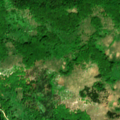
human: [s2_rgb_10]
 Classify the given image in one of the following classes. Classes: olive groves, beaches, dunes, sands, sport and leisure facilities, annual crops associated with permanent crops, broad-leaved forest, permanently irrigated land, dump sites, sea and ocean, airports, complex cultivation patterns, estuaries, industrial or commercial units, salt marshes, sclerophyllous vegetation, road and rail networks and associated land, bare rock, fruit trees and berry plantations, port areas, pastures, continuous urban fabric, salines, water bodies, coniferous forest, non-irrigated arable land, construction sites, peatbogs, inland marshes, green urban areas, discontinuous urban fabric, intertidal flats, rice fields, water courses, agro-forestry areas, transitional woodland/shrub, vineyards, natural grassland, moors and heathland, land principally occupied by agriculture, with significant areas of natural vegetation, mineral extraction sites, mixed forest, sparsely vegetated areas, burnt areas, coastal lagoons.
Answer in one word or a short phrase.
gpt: broad-leaved forest, natural grassland, transitional woodland/shrub